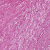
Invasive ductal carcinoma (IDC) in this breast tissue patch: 0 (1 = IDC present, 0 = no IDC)